Question: In Visual Studio 2010, we have a folder in App_Code that isn't recognizing some of our web_references, and I noticed that in the last few days the folder's (CommonSignUp) appearance in Solution Explorer has changed from grey to yellow. Can someone tell me what the two folder types are and if there is a way to convert from one type to another. Yes, grasping at straws here, but I think something has happened to this folder.

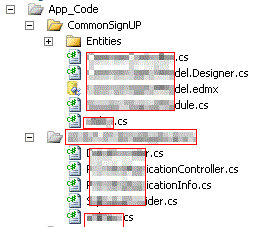
Answer: You can read this <URL>. Also you can browse project files with text editor and take a look how the folders looks there.